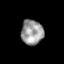
Tissue: skin
Cell type: Epithelial cells
Senescence score: 0.8236
Nuclear area (px): 546
Mean DAPI intensity: 153.484